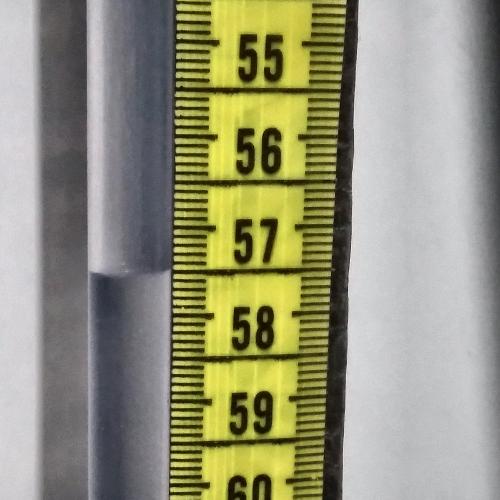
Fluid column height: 57.5 cm